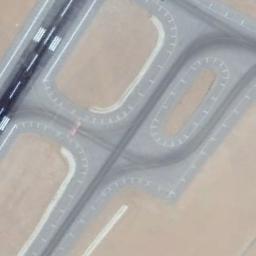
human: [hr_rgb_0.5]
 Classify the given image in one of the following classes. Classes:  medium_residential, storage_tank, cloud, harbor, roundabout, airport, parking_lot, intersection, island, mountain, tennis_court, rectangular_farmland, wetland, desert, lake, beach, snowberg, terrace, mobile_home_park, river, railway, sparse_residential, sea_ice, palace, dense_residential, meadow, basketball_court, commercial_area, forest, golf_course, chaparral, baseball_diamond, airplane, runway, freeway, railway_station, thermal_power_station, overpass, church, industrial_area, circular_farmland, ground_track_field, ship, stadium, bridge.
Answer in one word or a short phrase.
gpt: runway